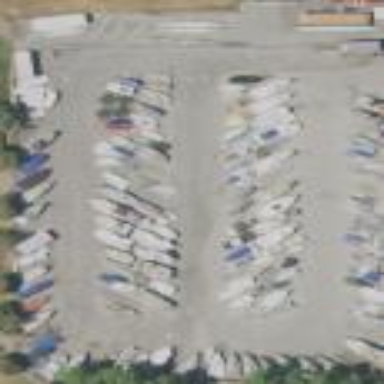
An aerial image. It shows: Boat storage area.